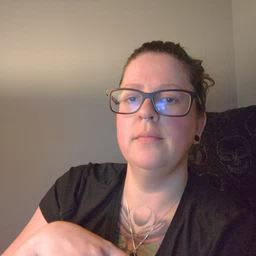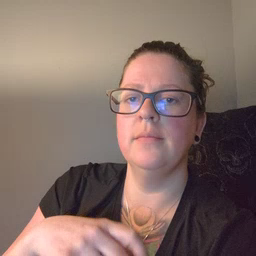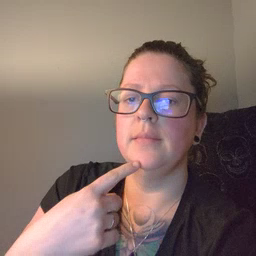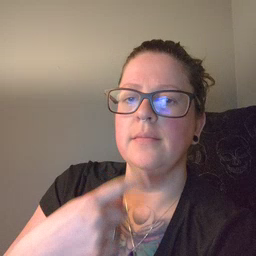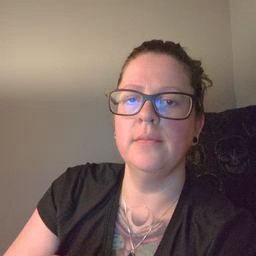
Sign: say